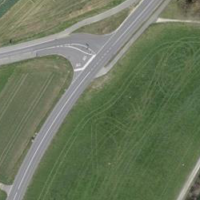
EUNIS habitat code: 24
Species observed at this site:
Milvus milvus
Cyperus esculentus